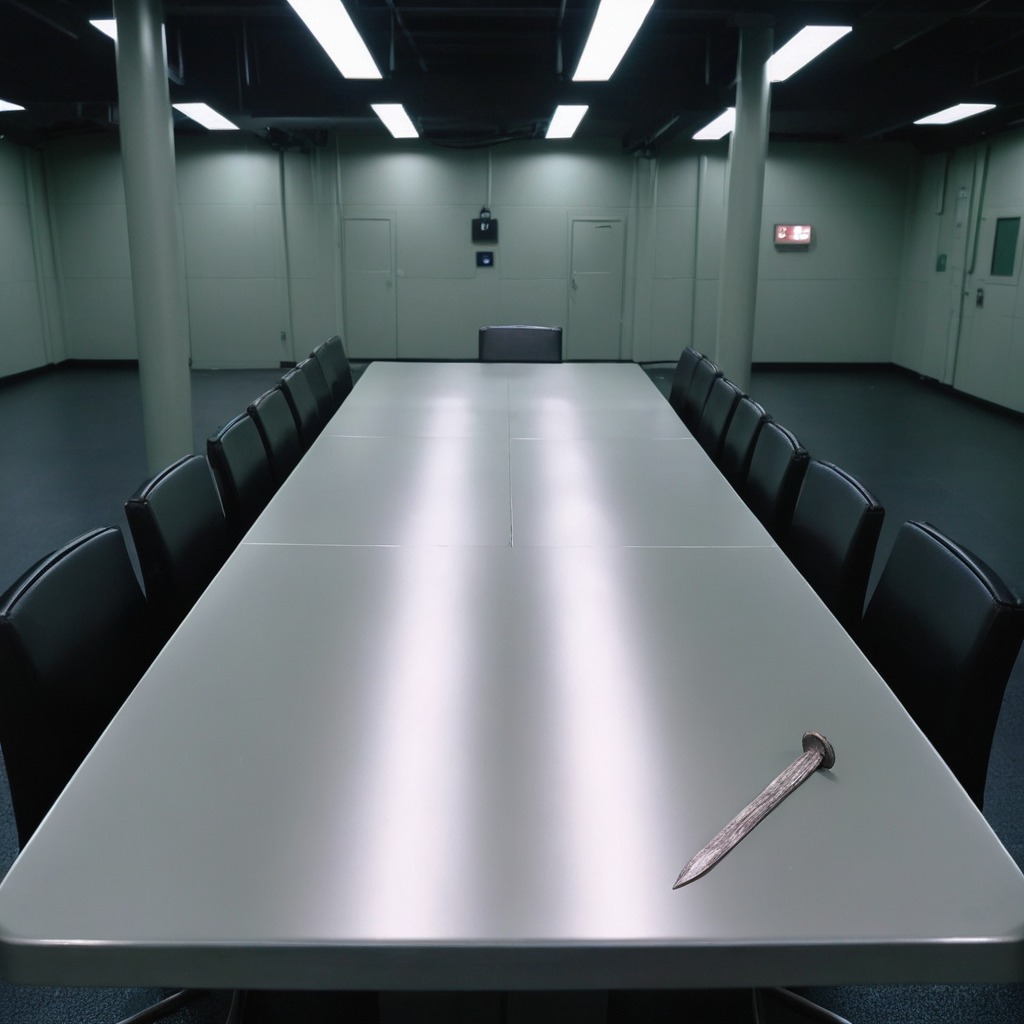
A nail is lying on the clean empty table in a railway signal maintenance room.